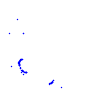
Particle: proton